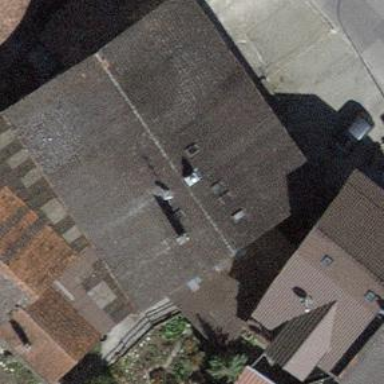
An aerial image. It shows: Building with tiled roof.